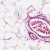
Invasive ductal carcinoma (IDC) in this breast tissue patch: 0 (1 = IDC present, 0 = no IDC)